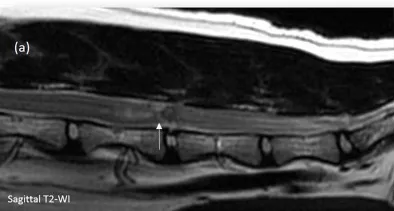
Sagittal . (a,b) There is a partial loss of the hyperintense signal of the L5-L6 IVD nucleus pulposus. (a) Overlying the L5-L6 IVD, a focal heterogenous spinal cord lesion, containing a linear hyperintense band, bordered by hypointense signal, extends from the dorsal aspect of the L5-L6 annulus fibrosus to the dorsal aspect of the spinal cord (white arrow). Cranially, an ill-defined spinal cord hyperintense lesion and mild spinal swelling is observed, extending from mid L5 to L5-L6 IVD space (a,b).
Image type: radiology (mri)